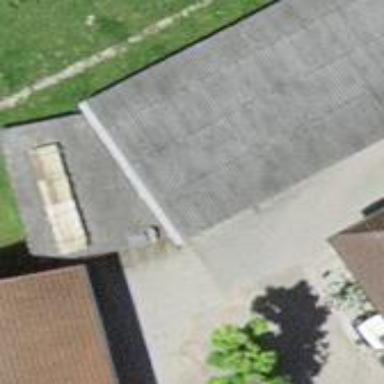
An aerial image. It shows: Garage building.